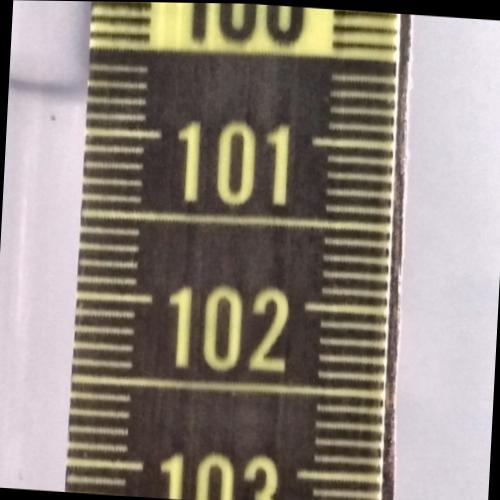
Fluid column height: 100.8 cm